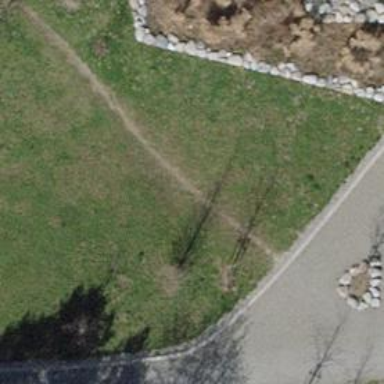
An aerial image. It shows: Path with pebblestone surface.